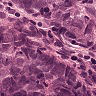
Metastatic tissue present: yes